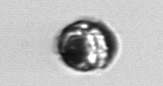
Label: Proterythropsis